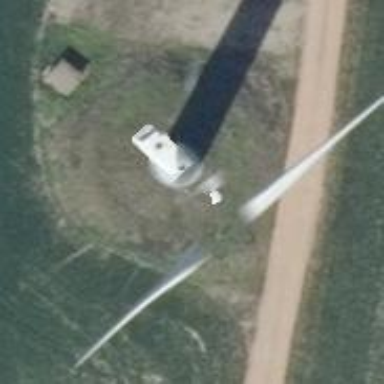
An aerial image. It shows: Wind generator with horizontal axis. The generator is wind turbine.